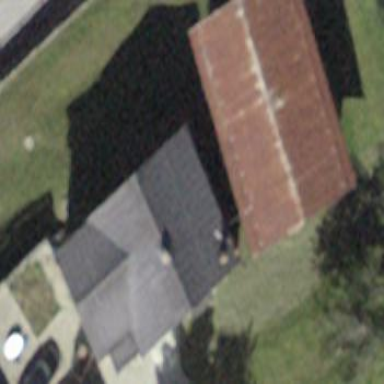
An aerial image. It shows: Shed building.